Question: I have to populate a 'JTable' using 'ArrayList' but when the table shows up it is filled with something else but the correct information. You can see how my table looks by clicking the next link.

'gui1' is the name of the main class, 'theObject' is the name of the class that contains the structure of the information to be displayed on the table.
Please help me with this issue !!
'ArrayList' definition:
'''
static ArrayList<theObject> datos = new ArrayList<theObject>();
'''
This is code is for loading the ArrayList named "datos" :
try { // ------------------------ carga registros de proyectos ----------------------------
'''
contador = 0;
fr = new FileReader(file);
br = new BufferedReader(fr);
while ((cadena1 = br.readLine()) != null){
datos1 [0] = cadena1.substring(0,8);
datos1 [1] = cadena1.substring(8,38);
datos1 [2] = cadena1.substring(38,52);
datos1 [3] = cadena1.substring(52,57);
datos1 [4] = cadena1.substring(57,62);
datos1 [5] = cadena1.substring(62,72);
datos1 [6] = cadena1.substring(72,77);
datos1 [7] = cadena1.substring(77,82);
datos1 [8] = cadena1.substring(82,89);
datos1 [9] = cadena1.substring(89,94);
datos1 [10] = cadena1.substring(94,239);
datos.add(new theObject(datos1));
contador ++;
}
br.close();
}
catch (IOException e) {
e.printStackTrace();
}
'''
The table is populated with this line:
'''
tabla = new JTable(new MyModel(datos));
'''
and now the classes involved in the code:
'''
class theObject {
String sap,cte,pep,dis1,dis2,norma,nvent,ntc,tmando,tparalel,equip;
theObject(String dato[]) {
this.sap = dato[0];
this.cte = dato[1];
this.pep = dato[2];
this.dis1 = dato[3];
this.dis2 = dato[4];
this.norma = dato[5];
this.nvent = dato[6];
this.ntc = dato[7];
this.tmando = dato[8];
this.tparalel = dato[9];
this.equip = dato[10];
}
}
class MyModel extends AbstractTableModel {
private String[] columnNames = { "FERT","CLIENTE ","PEP","A","B","C","D","E","F","G","H" };
ArrayList<theObject> arr1 = null;
MyModel(ArrayList<theObject> arr1) {
this.arr1 = arr1;
}
public int getColumnCount() {
return columnNames.length;
}
public int getRowCount() {
return pru2.datos.size();
}
public Object getValueAt(int row, int col) {
theObject a1 = datos.get(row);
return a1;
}
}
'''
After compiling in Eclipse I got no errors, so I can't identify the problem
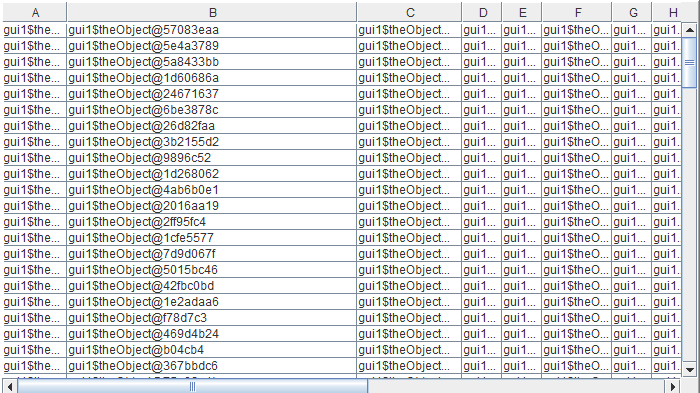
Answer: The reason you are getting 'gui$theObject@4ab60e21' for every cell is because you are returning an entire 'theObject' in the 'getValueAt()', which should only return a of the 'theObject' For example, your class looks like below
'''
public class TheObject { // please notice the Naming convention
// and follow it. Class begins with capital
private fert;
private cliente;
private pep;
// getter and setters
}
'''
The your value in the 'getValueAt()' should just return one of the fields based on the col. For example
'''
private String[] columnNames = { "FERT","CLIENTE ","PEP" };
private ArrayList<TheObject> data;
...
public Object getValueAt(int row, int col) {
Object value = null;
TheObject obj = data.get(row);
switch(col) {
case 0: value = obj.getFert(); break;
case 1: value = obj.getCliente(); break;
case 2: value = obj.getPep(); break;
default: break;
}
return value;
}
'''
So no your cell values will only be a field of the 'TheObject' and not the entire 'TheObject' object.